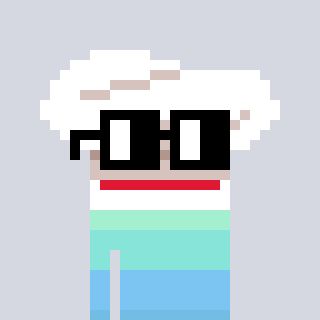
a pixel art character with square black glasses, a chef hat-shaped head and a red-colored body on a cool background